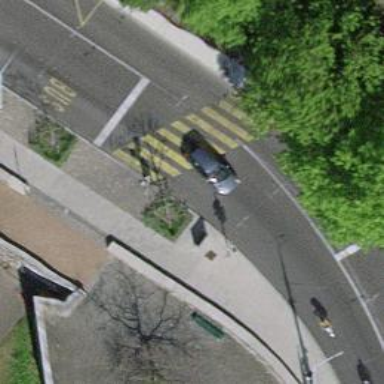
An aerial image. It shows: Tertiary road with asphalt surface and trolley wires. There are lanes for buses on the left side and shared busway cycle lane. Both sides of the road have sidewalks.